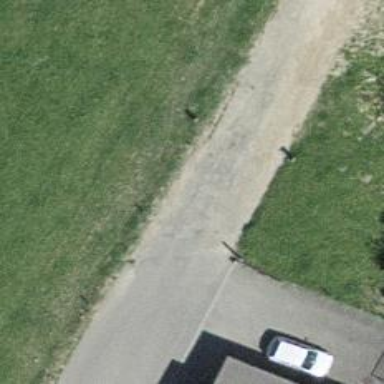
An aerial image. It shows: Gate.